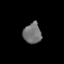
Tissue: lung
Cell type: Others
Senescence score: 0.1967
Nuclear area (px): 356
Mean DAPI intensity: 116.337